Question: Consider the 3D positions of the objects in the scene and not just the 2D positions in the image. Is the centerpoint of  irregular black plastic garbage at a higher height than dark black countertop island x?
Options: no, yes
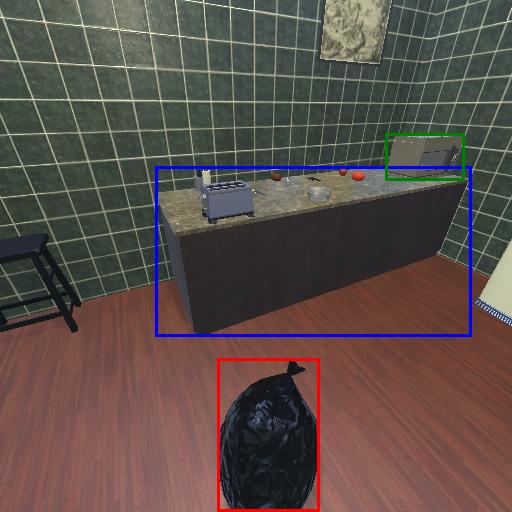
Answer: no